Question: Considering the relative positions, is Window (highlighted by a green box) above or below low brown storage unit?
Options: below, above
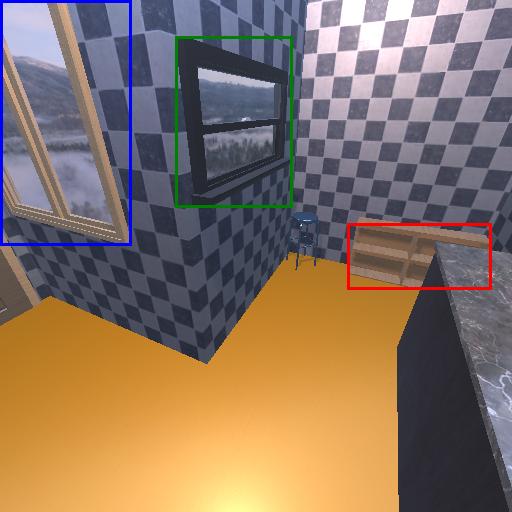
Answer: below